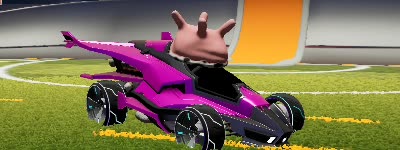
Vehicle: aftershock